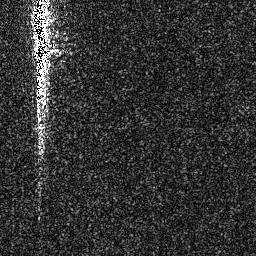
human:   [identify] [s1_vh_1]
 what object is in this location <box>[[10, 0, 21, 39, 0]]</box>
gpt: <ref>1 large ship at the top left</ref>